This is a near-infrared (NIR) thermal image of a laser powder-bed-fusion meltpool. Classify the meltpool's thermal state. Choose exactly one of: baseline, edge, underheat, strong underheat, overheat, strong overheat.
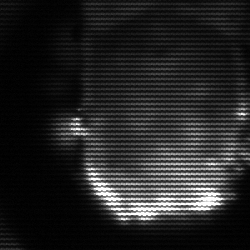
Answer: baseline